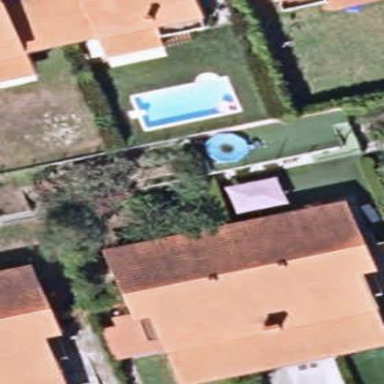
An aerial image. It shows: Simple house.